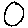
Label: circle